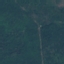
Land use / land cover class: Forest